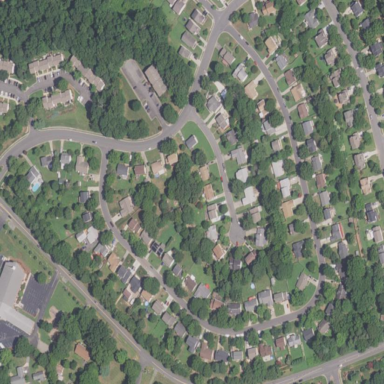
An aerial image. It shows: Residential area consisting of single-family homes.